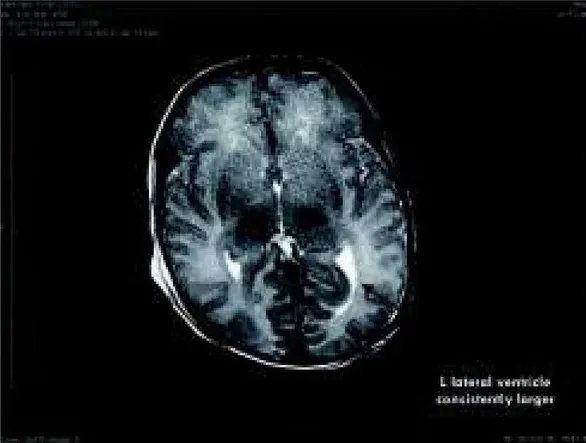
Brain MRI of the patient, arrow points to the affected left side. . Ryc. 5. MRI mozgu pacjenta, strzalka wskazuje na uszkodzona lewa strone.
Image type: radiology (mri)